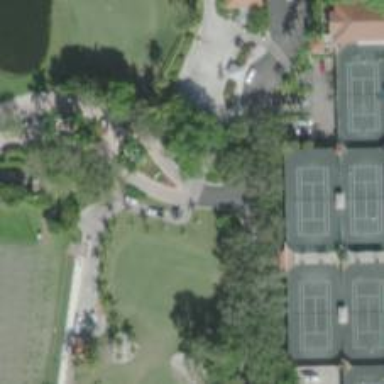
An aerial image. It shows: Service road designated as golf cart path.